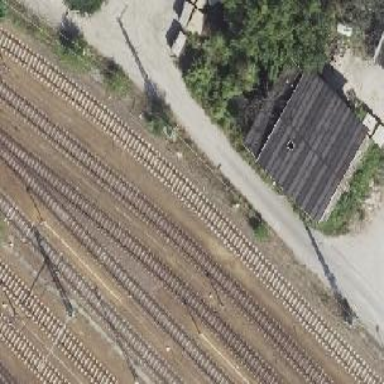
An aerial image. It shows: Rail siding with electrified contact lines for trains.